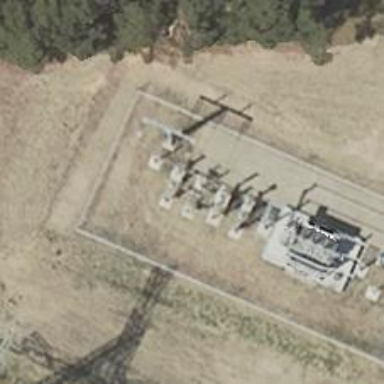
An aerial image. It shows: Power line with three cables.